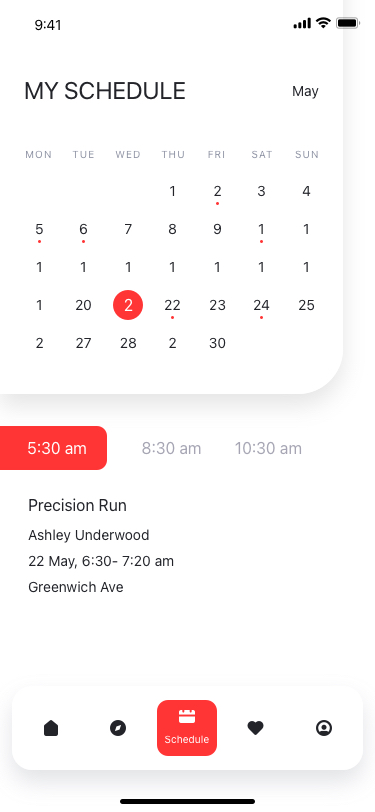
Text in this UI design:
30
29
28
27
26
25
24
23
22
21
20
19
18
17
16
15
14
13
12
11
10
9
8
7
6
5
4
3
2
1
SUN
SAT
FRI
THU
WED
TUE
Mon
MY SCHEDULE
Schedule
5:30 am
8:30 am
10:30 am
May
Precision Run
Ashley Underwood
22 May, 6:30- 7:20 am
Greenwich Ave